Field crop: tomato
Growth stage: 1
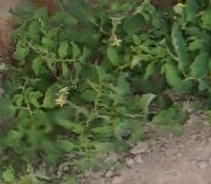
Species: tomato